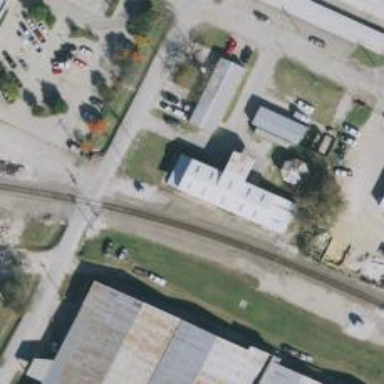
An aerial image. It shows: Rail spur service.